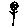
Label: flower